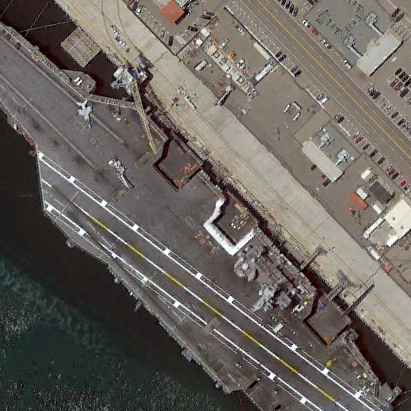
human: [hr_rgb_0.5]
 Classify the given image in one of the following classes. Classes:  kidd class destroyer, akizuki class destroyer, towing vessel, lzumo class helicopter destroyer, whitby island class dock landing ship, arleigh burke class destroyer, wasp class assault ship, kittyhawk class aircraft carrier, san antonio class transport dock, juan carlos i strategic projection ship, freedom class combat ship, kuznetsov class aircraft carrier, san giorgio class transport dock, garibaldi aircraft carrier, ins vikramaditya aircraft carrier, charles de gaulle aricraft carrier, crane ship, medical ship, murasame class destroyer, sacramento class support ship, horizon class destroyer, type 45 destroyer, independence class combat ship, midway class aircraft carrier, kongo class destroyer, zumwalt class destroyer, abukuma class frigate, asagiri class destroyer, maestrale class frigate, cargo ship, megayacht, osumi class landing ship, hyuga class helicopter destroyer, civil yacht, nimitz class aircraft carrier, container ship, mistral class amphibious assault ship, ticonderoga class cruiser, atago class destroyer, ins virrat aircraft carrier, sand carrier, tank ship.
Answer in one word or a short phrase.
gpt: Nimitz class aircraft carrier